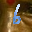
Label: 6